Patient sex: F
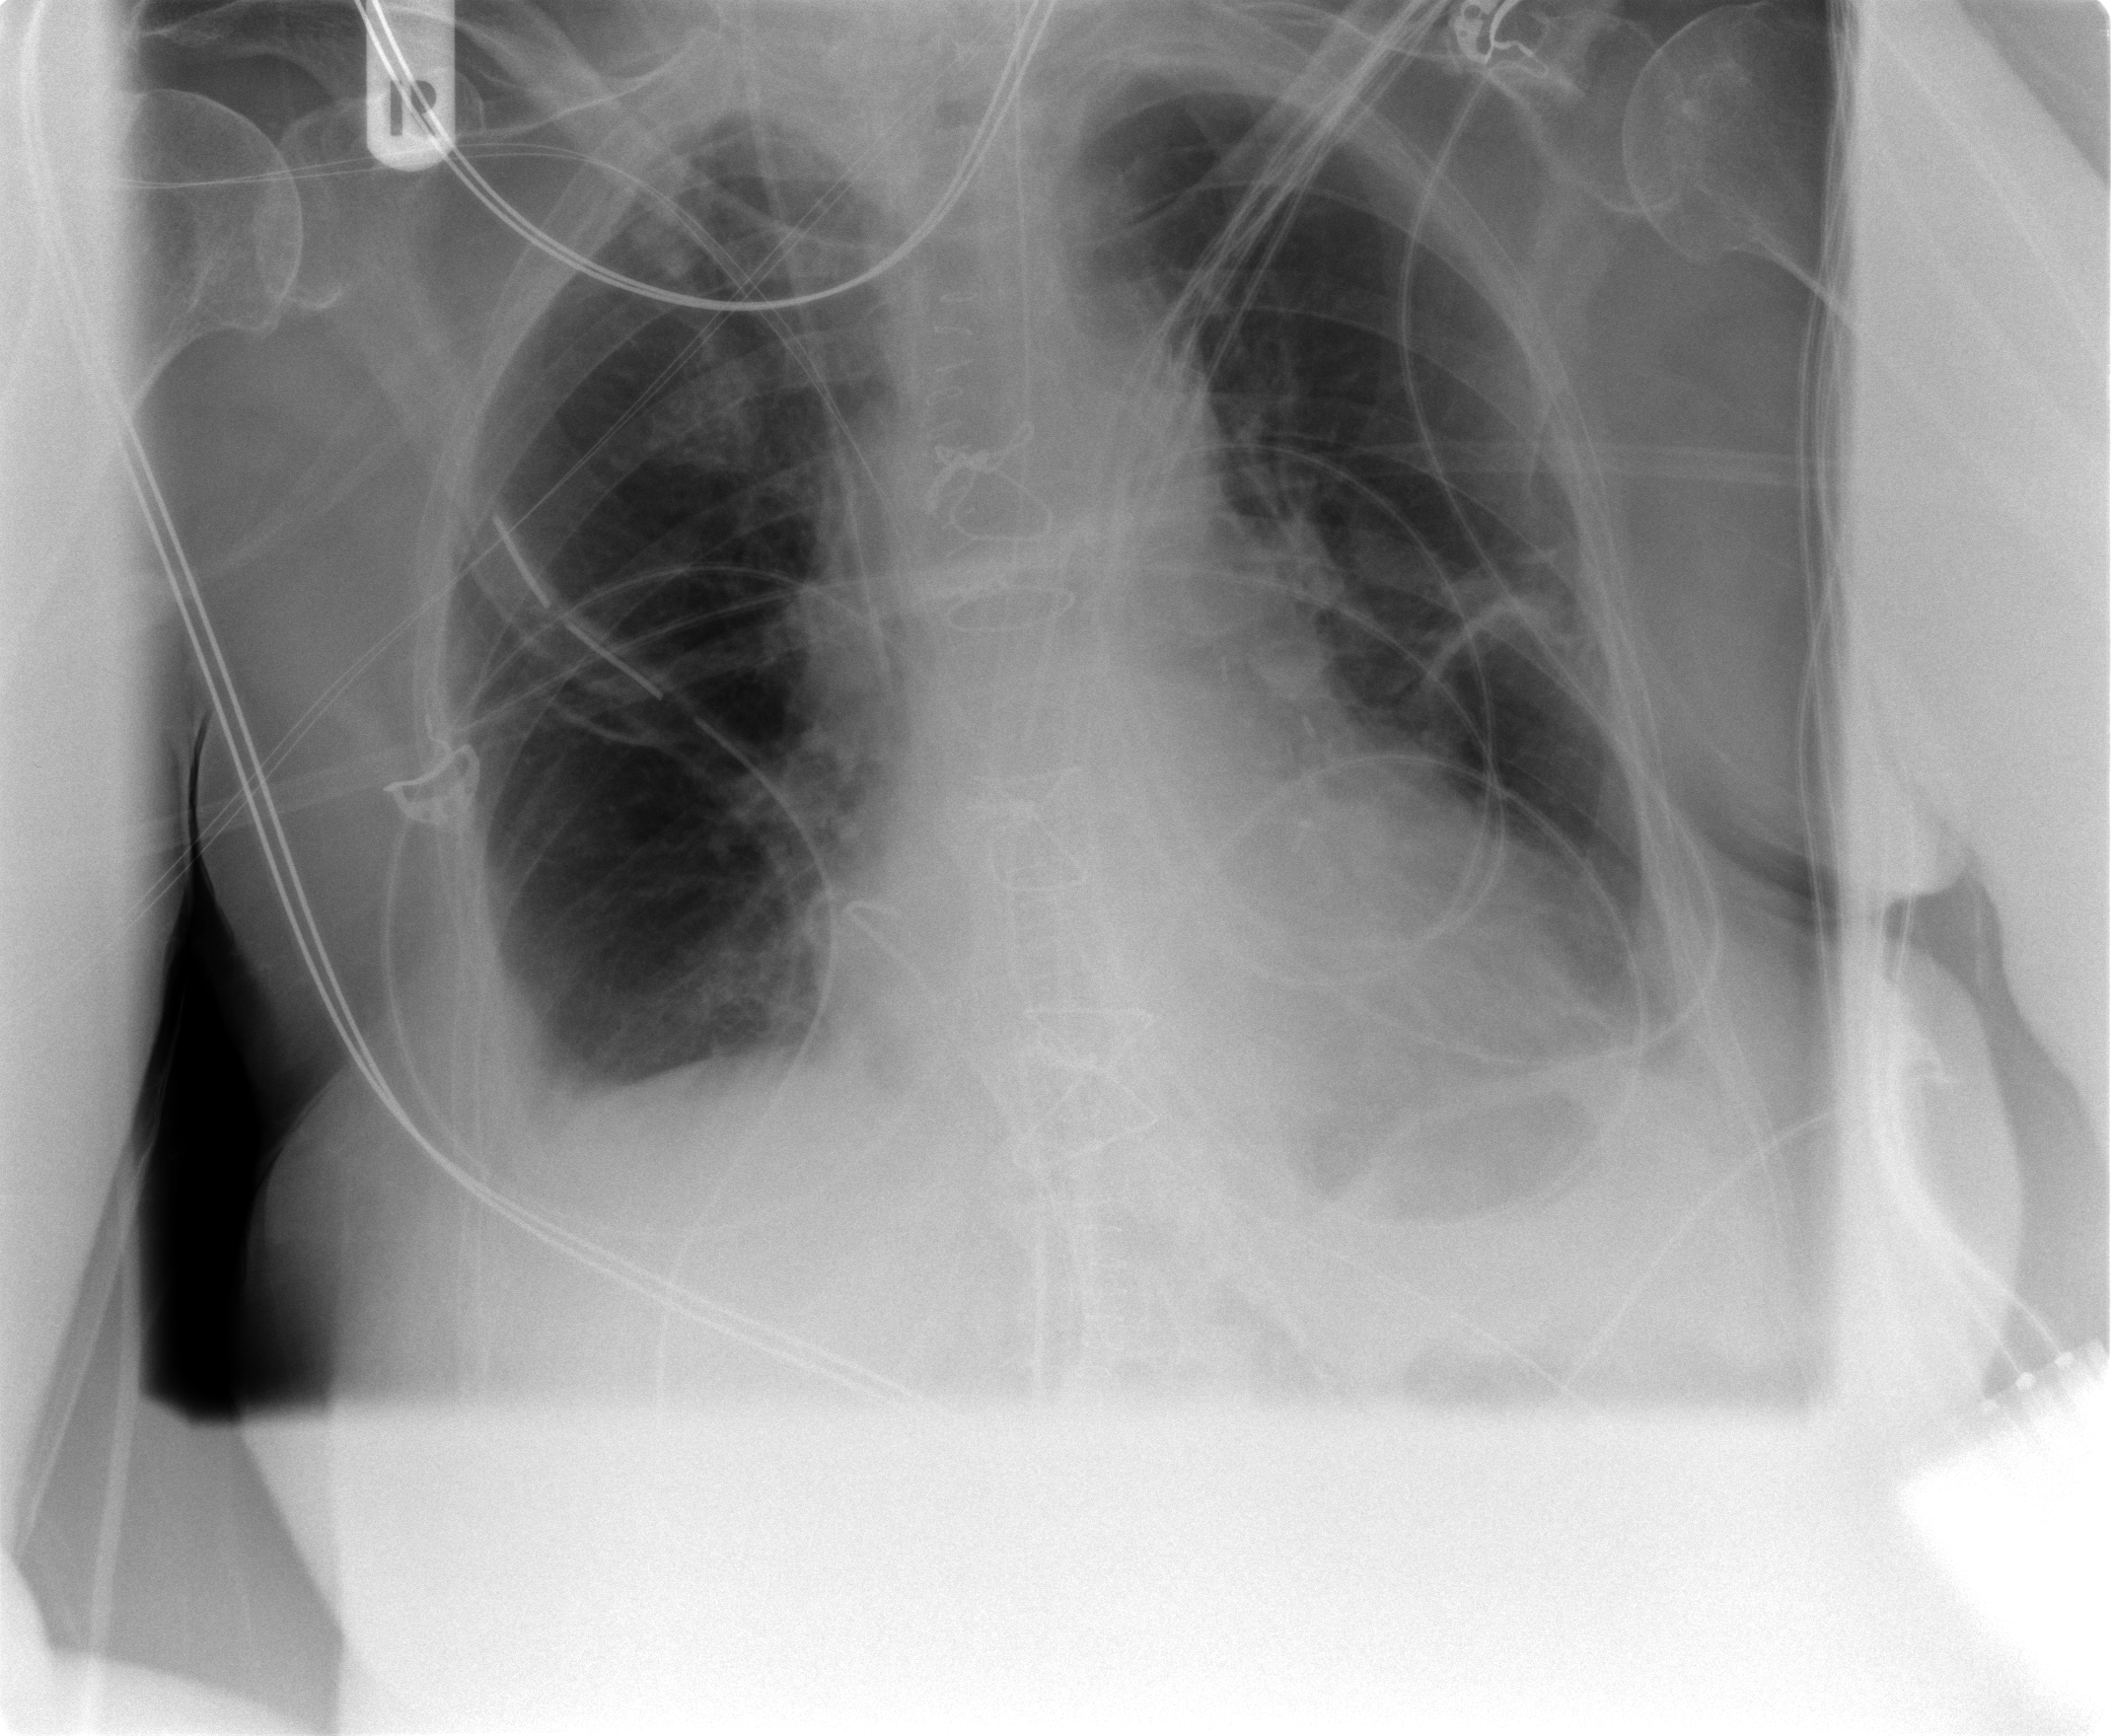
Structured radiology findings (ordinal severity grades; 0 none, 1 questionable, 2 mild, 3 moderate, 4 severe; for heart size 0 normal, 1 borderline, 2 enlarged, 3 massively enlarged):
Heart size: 0
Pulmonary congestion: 1
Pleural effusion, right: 1
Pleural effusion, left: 1
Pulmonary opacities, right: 0
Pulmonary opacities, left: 0
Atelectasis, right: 2
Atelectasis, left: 2